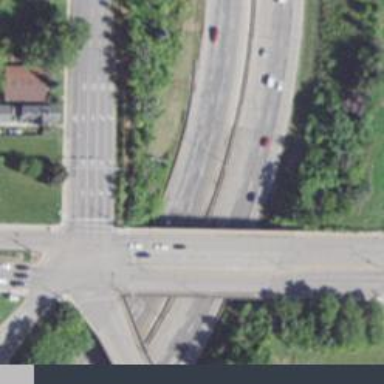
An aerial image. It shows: Secondary road with separate cantilever bridge. The sidewalk is separated from the road.